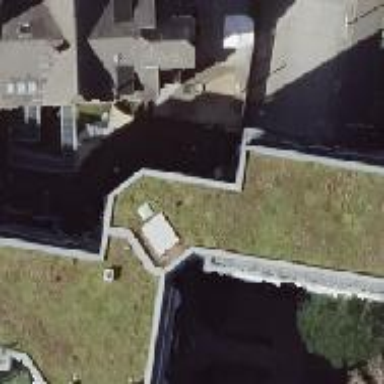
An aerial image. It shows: Office building with flat roof.